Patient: sex F, age 36
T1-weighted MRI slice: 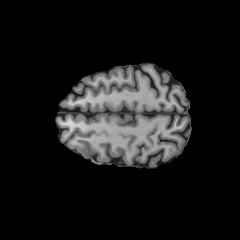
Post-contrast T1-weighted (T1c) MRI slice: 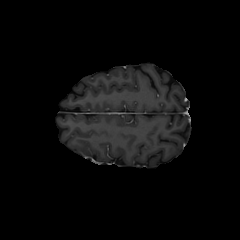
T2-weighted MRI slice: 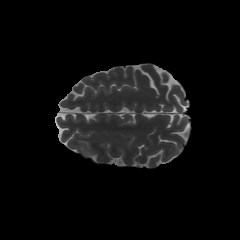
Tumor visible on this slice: yes
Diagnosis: Astrocytoma, IDH-mutant
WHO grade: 2